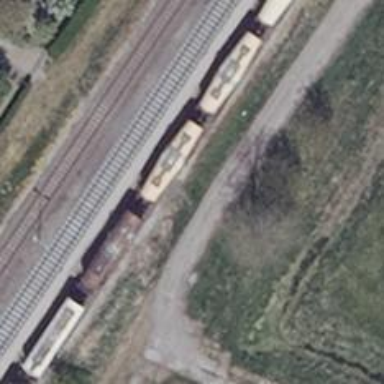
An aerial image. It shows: View of railway yard.